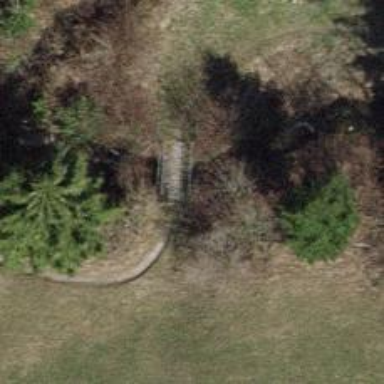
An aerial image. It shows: Bridge over grade3 path.